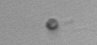
Label: nanoplankton_mix